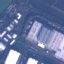
Label: Industrial